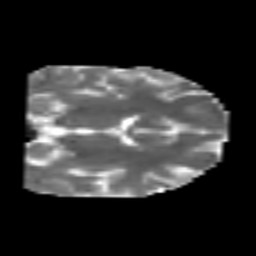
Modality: MD
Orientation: coronal
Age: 25
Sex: male
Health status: healthy